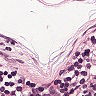
Metastatic tissue present: no